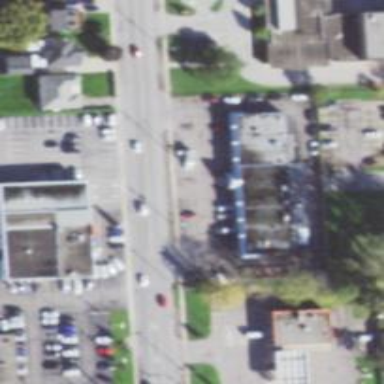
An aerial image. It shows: Convenience shop.